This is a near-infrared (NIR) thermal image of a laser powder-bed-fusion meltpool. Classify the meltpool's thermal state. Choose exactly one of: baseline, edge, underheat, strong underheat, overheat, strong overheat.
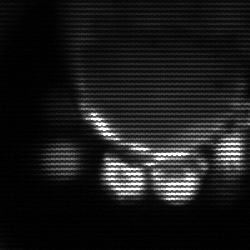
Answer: edge